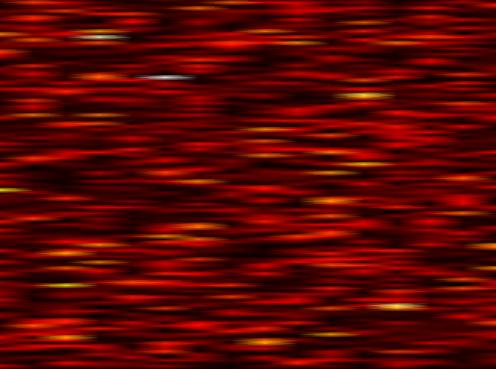
Label: FBMC